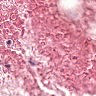
Metastatic tissue present: no